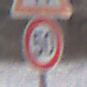
Verkehrszeichen: Geschwindigkeit50
Zusatzzeichen oben: VerengteFahrbahn
Umgebung: Outdoor, Nature
Tageszeit: MorningAfternoon
Wetter: PartlyCloudy
Licht: Natural
Jahreszeit: Winter
Kontrast: HighContrast